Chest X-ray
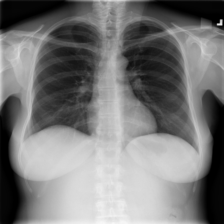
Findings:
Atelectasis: negative
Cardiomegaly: negative
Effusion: negative
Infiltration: negative
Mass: negative
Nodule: negative
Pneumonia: negative
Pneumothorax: negative
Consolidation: negative
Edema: negative
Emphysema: negative
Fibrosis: negative
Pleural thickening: negative
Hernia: negative